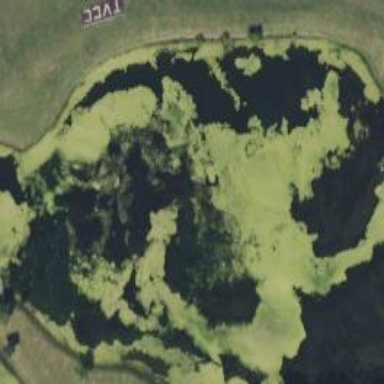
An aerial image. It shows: Pond with natural water.